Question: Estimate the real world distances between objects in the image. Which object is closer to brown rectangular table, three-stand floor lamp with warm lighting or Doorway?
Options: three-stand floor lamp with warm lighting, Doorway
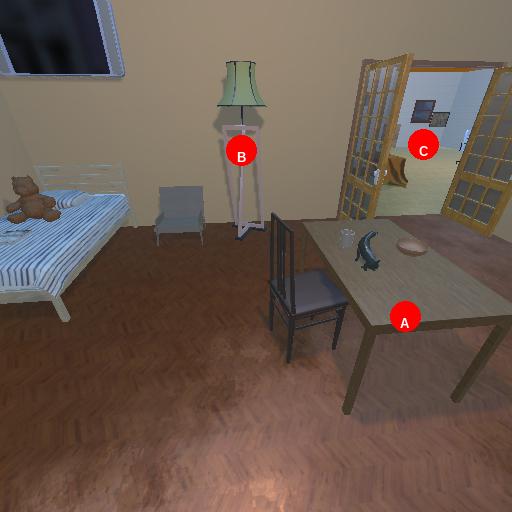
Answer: three-stand floor lamp with warm lighting